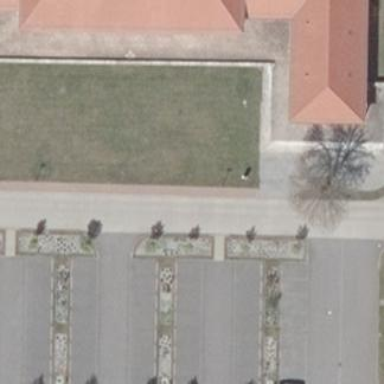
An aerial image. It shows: Terrace building.